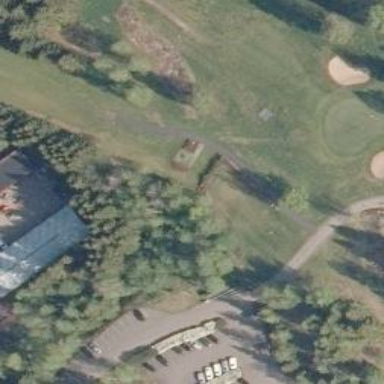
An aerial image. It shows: Golf path made of asphalt.